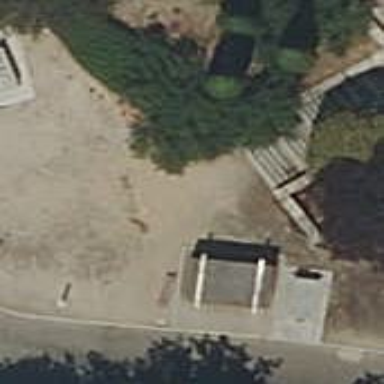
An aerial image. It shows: Concrete steps.